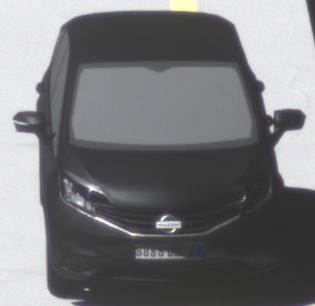
Make: Nissan
Model: Note 1.2
Detailed model: Note (E12) (10/13 - 12/16)
Model produced from: 2013/10
Model produced until: 2015/09
Doors: 5
Color: black
Road condition: dry road
Daytime: midday
Contrast: high contrast